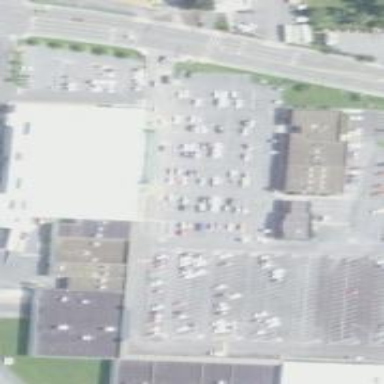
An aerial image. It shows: Retail building housing supermarket.